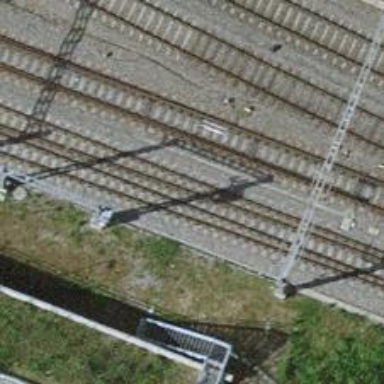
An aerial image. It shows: Single railway track with electrified contact line.